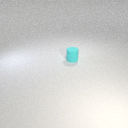
small cyan rubber cylinder